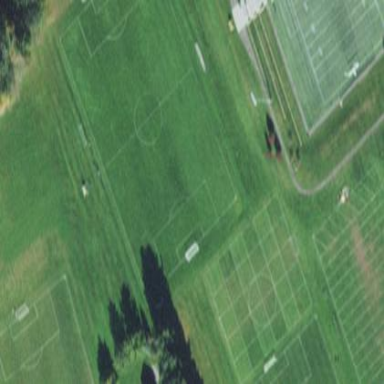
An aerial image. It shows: Lacrosse pitch for sports and leisure activities.